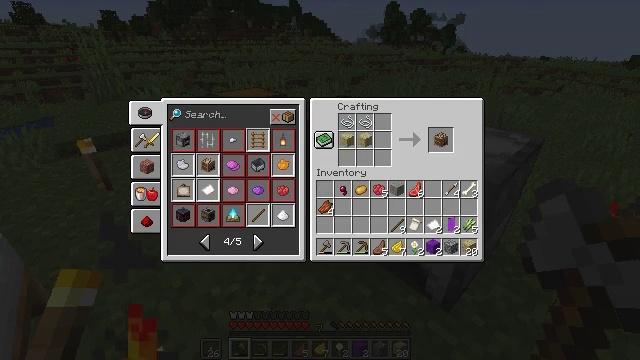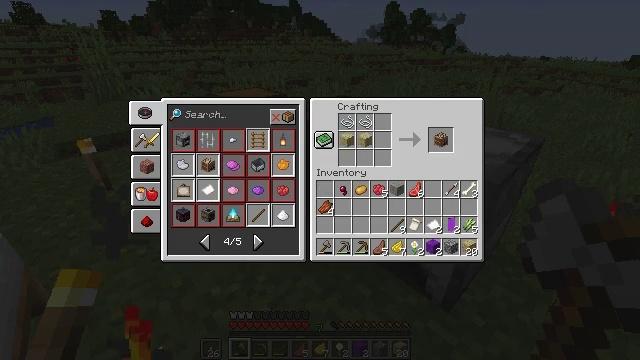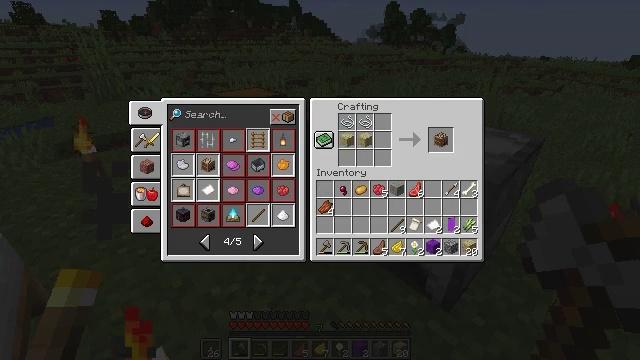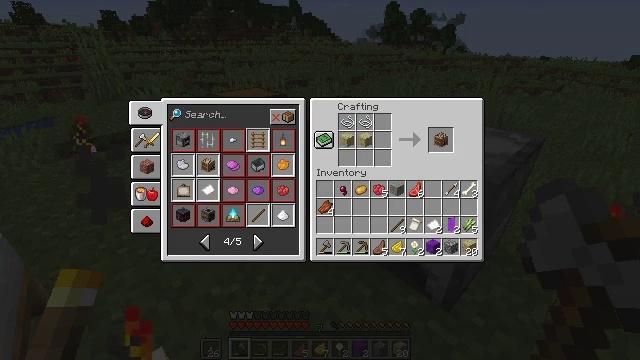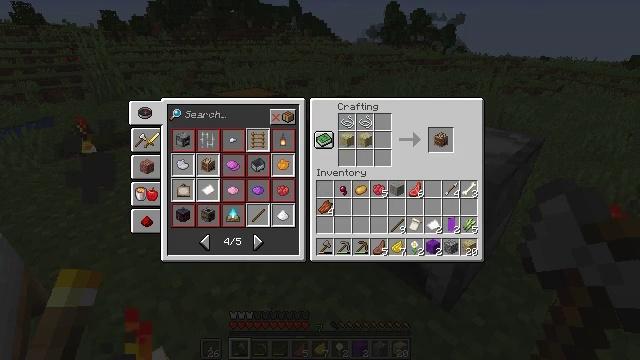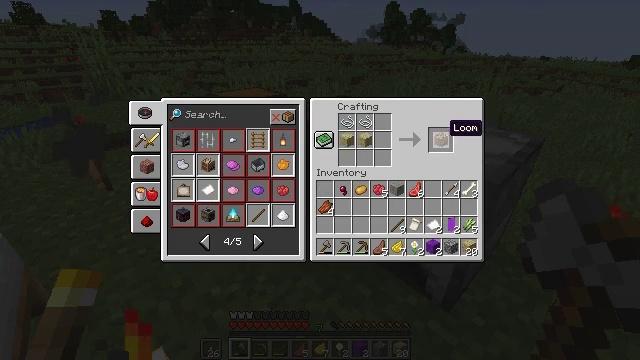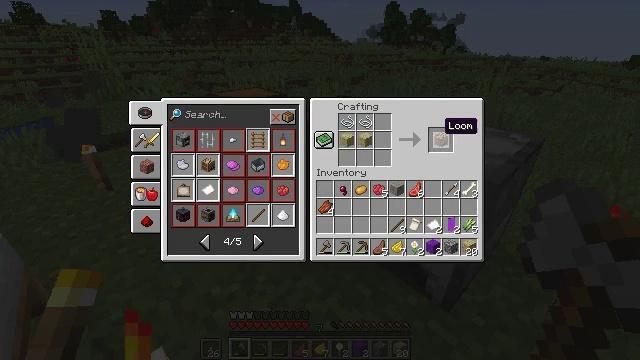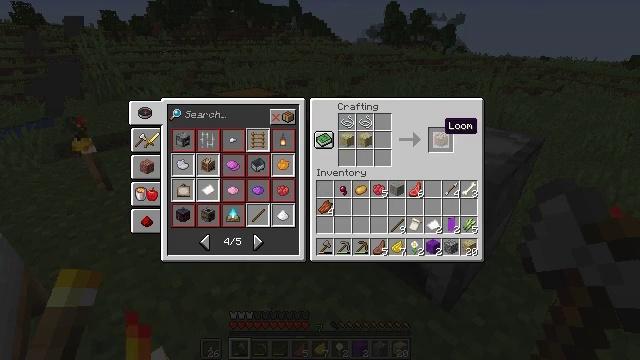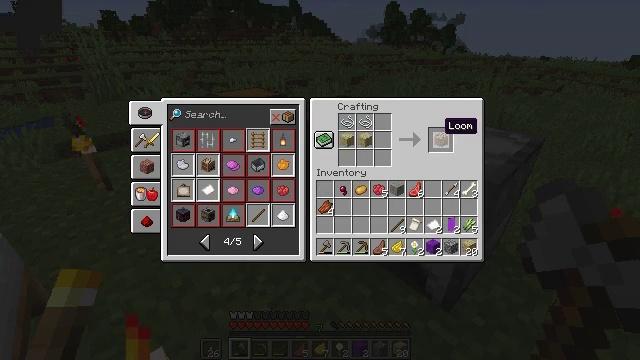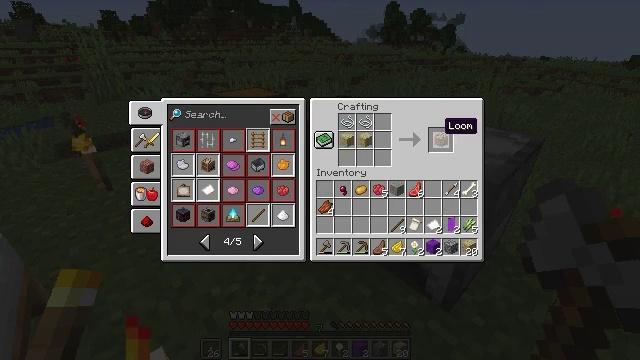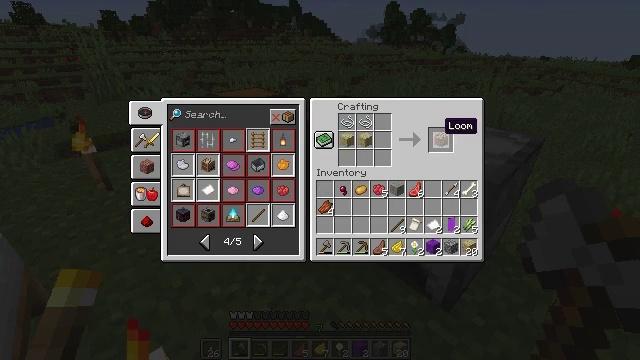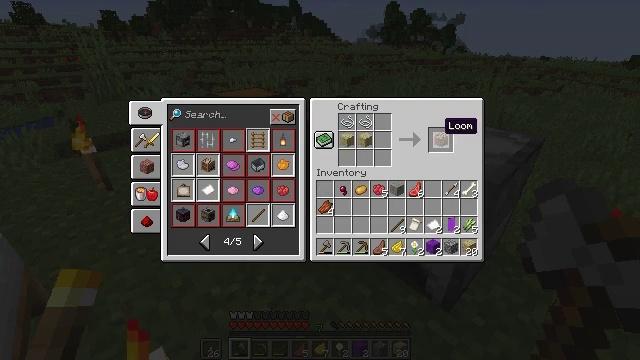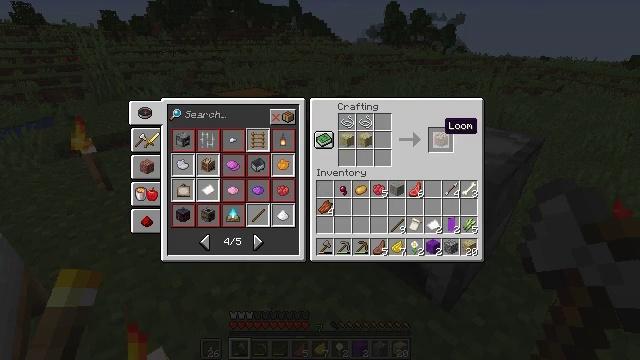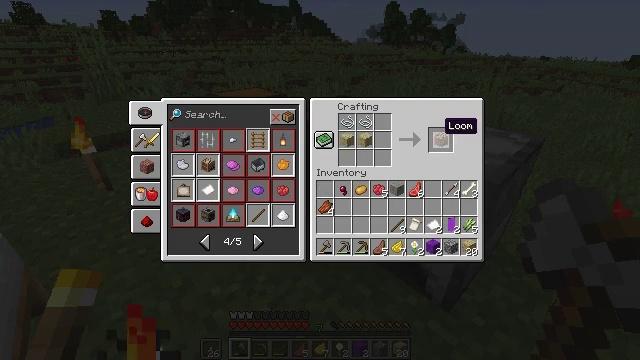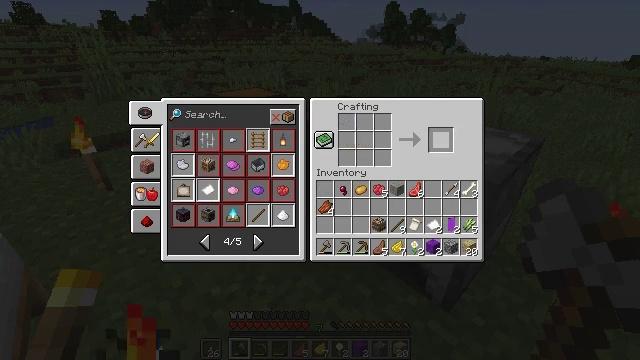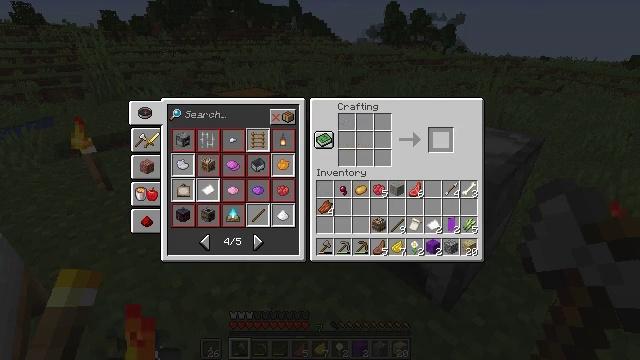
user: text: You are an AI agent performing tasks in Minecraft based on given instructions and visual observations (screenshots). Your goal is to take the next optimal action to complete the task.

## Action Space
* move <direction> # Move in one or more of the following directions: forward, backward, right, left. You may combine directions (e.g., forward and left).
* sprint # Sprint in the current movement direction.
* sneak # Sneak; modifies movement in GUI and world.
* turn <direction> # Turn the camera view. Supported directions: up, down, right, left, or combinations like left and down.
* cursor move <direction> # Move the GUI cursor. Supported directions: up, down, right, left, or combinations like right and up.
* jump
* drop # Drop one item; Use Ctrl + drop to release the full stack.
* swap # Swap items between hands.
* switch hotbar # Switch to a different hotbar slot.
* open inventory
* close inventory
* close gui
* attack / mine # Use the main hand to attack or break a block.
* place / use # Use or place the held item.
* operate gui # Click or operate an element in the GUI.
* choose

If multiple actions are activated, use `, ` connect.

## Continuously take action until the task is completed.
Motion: motion action
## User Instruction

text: Combine wooden planks and string to craft a loom.
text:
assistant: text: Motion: sneak
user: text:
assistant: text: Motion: sneak
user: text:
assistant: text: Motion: sneak
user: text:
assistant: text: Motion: sneak
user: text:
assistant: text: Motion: sneak, cursor move left
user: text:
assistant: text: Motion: sneak
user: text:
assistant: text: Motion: sneak
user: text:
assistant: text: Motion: sneak
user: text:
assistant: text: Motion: sneak
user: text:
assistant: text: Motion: sneak
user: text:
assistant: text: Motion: sneak
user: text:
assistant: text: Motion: sneak
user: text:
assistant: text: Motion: sneak
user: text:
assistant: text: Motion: sneak, operate gui
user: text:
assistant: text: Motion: sneak, operate gui
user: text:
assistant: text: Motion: sneak, operate gui
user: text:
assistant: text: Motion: sneak, operate gui
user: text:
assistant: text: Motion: sneak, cursor move down
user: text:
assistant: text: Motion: sneak